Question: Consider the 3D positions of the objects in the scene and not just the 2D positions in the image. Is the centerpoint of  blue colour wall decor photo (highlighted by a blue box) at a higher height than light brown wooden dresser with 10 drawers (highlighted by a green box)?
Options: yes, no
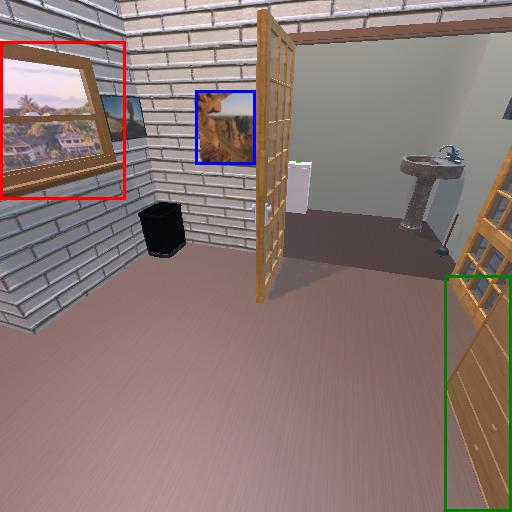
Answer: yes